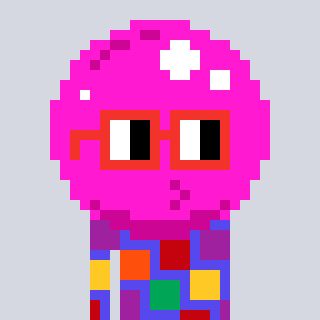
a pixel art character with square red glasses, a bubblegum-shaped head and a computerblue-colored body on a cool background